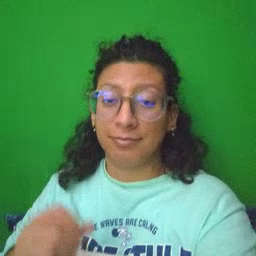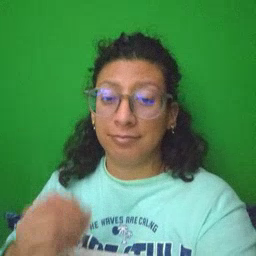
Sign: ear